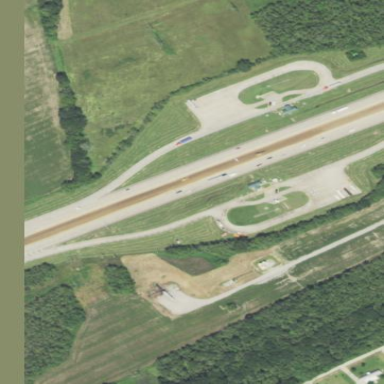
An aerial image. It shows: Rest area road with weigh station amenity.